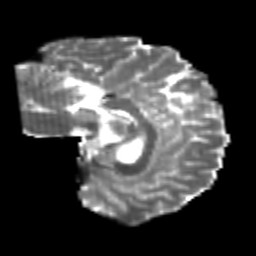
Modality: T2w
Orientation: sagittal
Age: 25
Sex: female
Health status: healthy
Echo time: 0.074 s